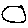
Label: circle